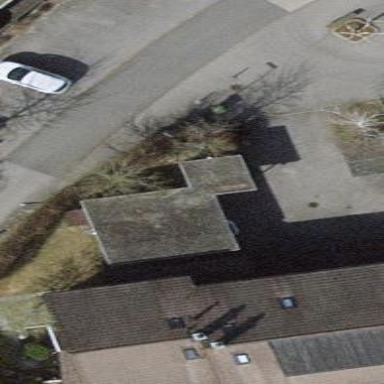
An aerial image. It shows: View of roof of building.